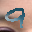
Label: 9